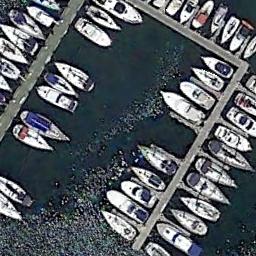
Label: harbor